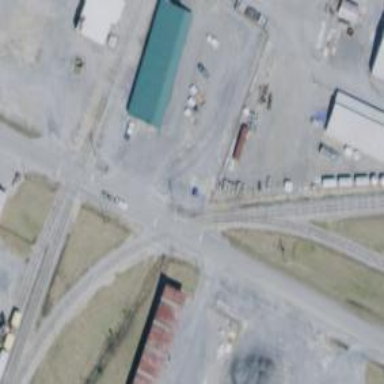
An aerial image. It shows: Level crossing along the railway.